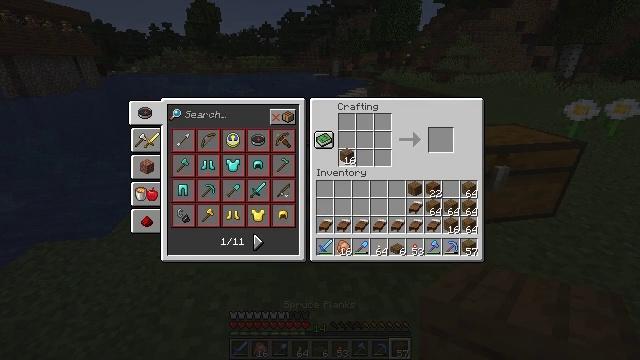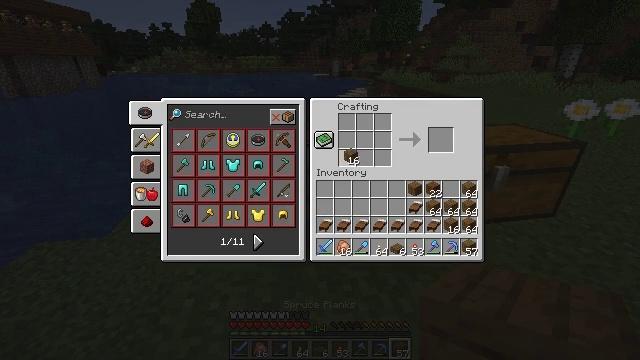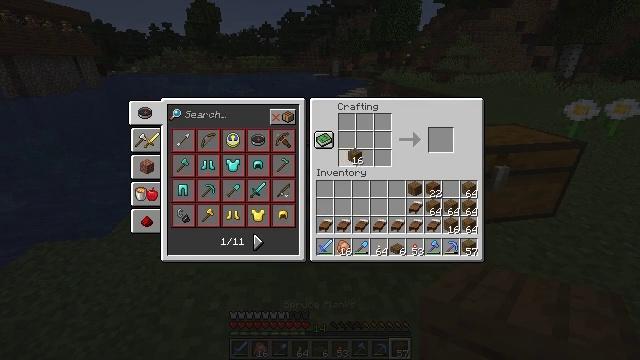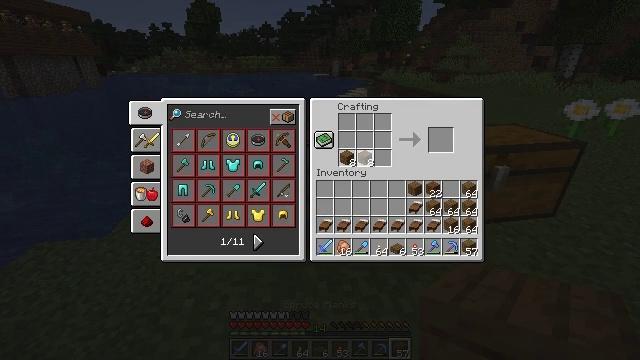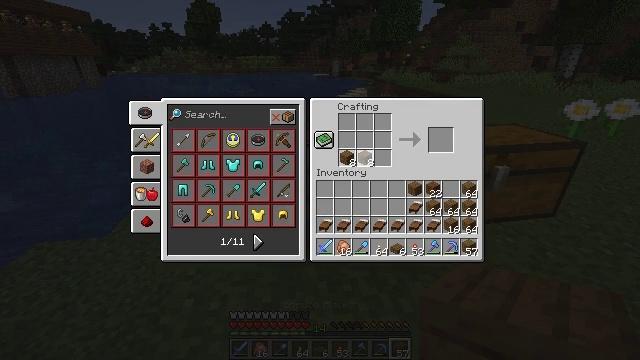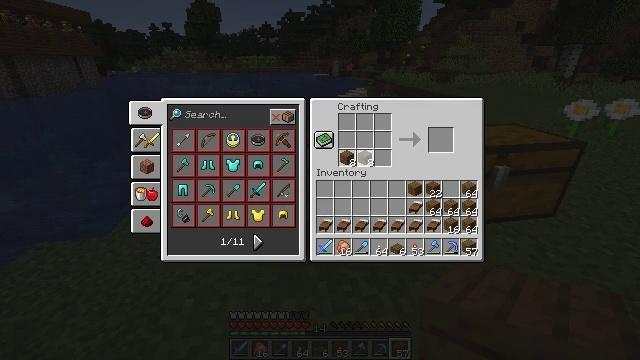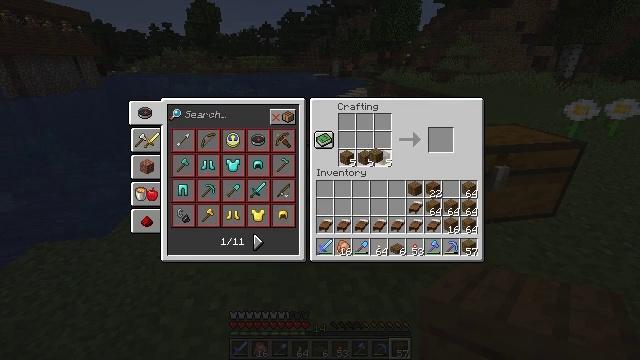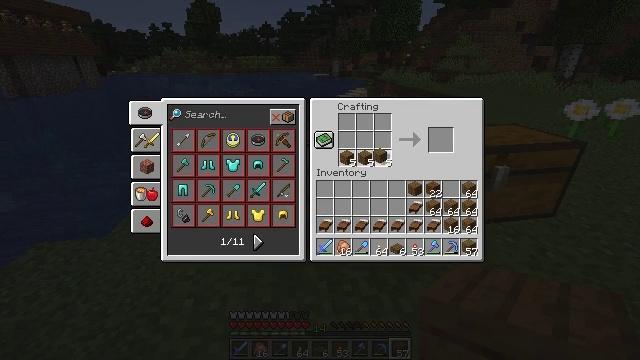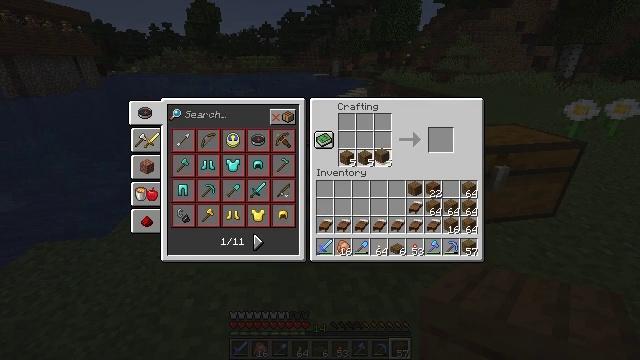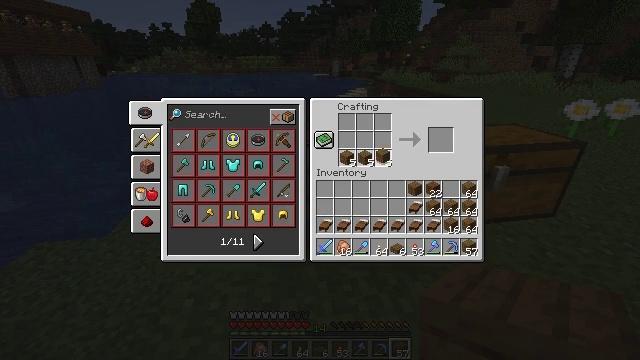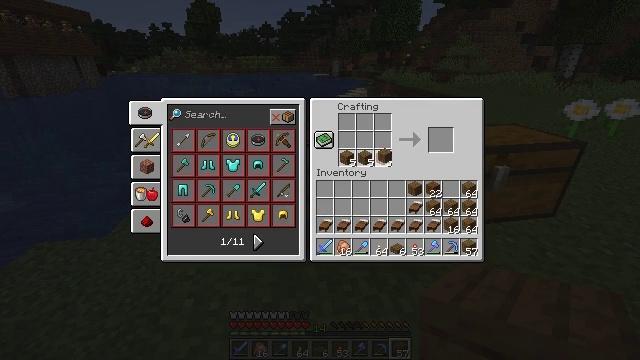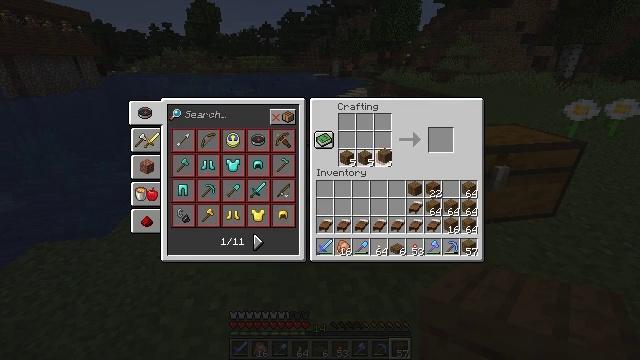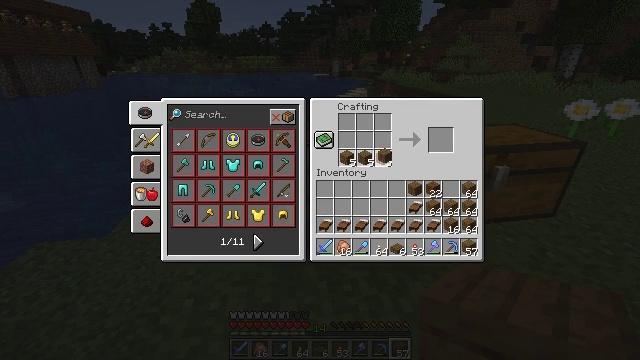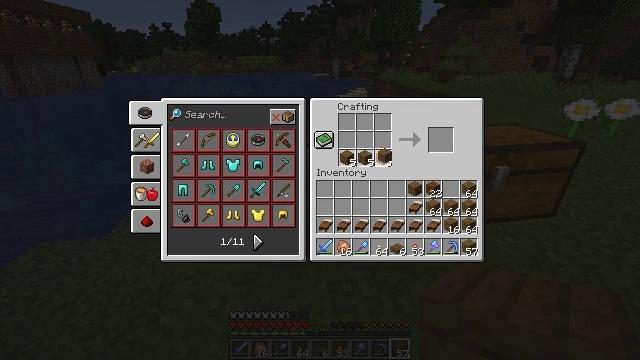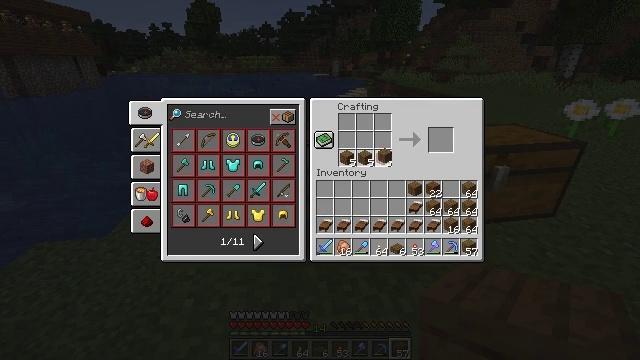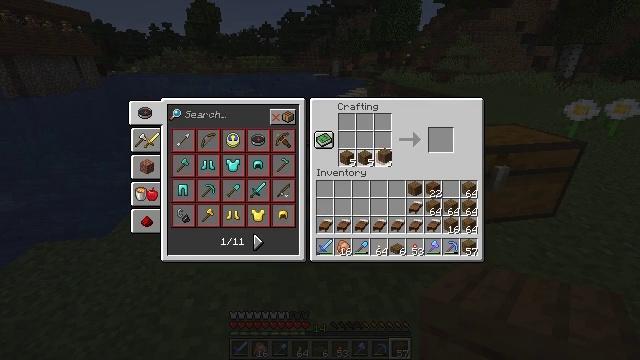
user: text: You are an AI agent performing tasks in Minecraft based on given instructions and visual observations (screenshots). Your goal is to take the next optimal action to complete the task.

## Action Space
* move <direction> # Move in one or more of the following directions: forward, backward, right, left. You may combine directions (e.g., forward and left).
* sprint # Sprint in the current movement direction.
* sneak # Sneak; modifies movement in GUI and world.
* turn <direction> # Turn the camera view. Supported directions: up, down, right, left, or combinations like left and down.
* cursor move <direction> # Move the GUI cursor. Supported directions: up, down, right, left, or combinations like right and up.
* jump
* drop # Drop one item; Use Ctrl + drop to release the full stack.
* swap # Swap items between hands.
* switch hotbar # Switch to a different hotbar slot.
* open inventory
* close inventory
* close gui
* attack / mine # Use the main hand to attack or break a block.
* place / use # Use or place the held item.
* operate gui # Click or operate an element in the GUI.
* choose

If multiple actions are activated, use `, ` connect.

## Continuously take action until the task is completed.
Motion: motion action
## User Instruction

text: Interact with the crafting table to craft a spruce slab.
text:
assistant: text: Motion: operate gui
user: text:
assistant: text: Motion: operate gui
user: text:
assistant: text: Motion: operate gui
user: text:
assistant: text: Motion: operate gui
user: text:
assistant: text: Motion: operate gui
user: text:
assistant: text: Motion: operate gui
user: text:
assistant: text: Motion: operate gui
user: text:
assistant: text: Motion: operate gui
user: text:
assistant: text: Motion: operate gui
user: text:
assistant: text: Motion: operate gui
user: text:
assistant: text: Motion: operate gui
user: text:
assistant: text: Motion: operate gui
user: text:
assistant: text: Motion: operate gui
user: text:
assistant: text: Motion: operate gui
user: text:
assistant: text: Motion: operate gui
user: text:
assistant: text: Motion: cursor move down
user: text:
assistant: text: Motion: cursor move right and down
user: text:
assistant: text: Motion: cursor move right and down
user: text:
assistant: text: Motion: cursor move down
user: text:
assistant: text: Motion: cursor move down
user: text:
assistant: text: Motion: cursor move down
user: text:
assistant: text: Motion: no_op
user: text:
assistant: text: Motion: no_op
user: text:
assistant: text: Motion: no_op
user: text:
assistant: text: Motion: no_op
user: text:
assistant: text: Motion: no_op
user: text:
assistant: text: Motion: no_op
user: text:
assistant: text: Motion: cursor move right
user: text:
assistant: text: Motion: cursor move right
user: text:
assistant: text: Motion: cursor move right